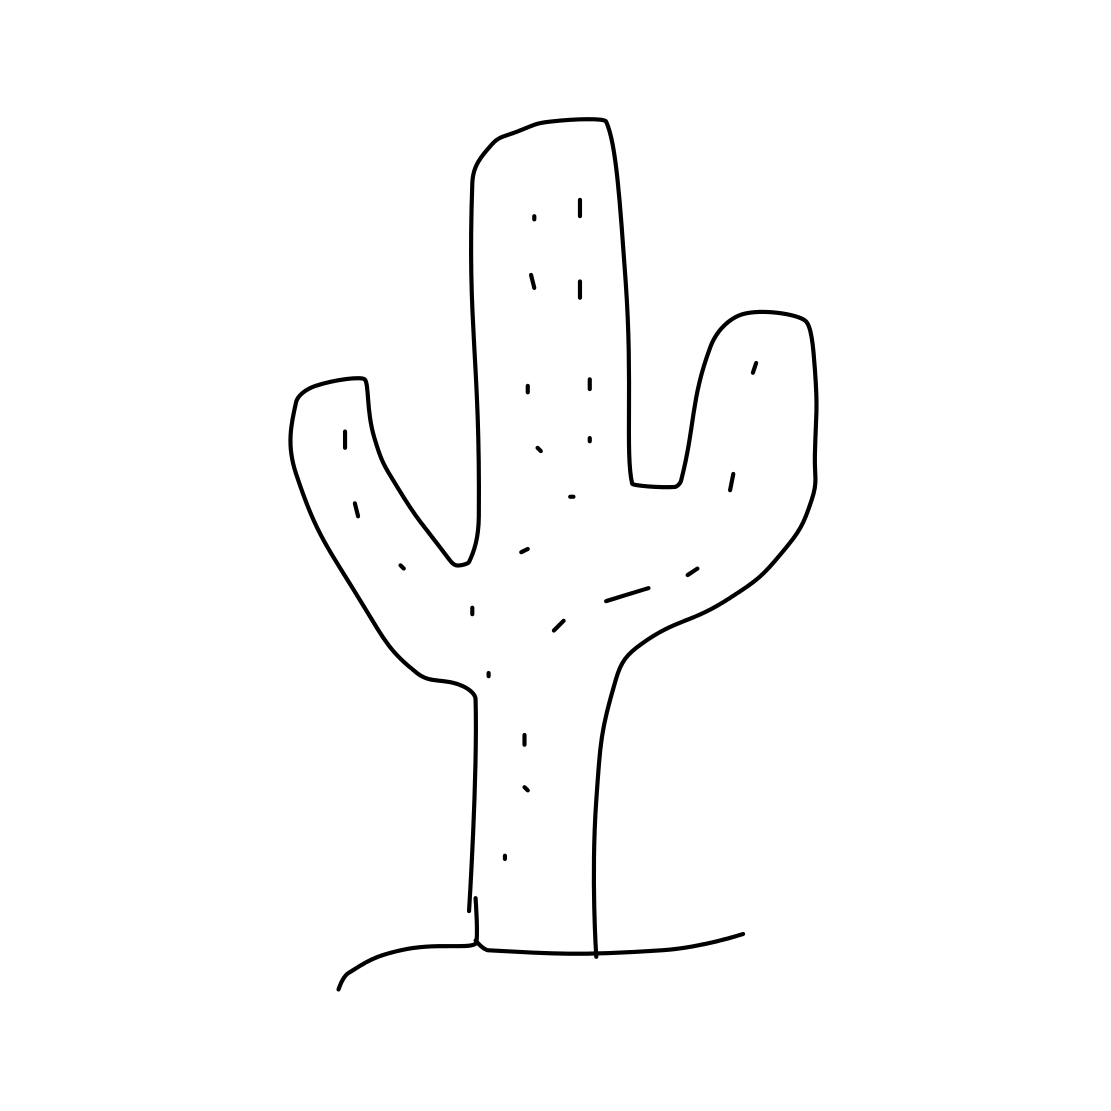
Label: cactus